Question: I'm trying to pass an image from one view to another. I have a camera button and when press fires off the uiimagepickercontroller. Once the image is selected the edit photo screen is pushed onto the screen. Whenever the screen loads nothing appears. I tried following this post <URL> but it seems not to work.
Here is my code for the first view controller:
firstViewController.h
'''
@interface firstViewController : UITableViewController<UIImagePickerControllerDelegate, UINavigationControllerDelegate, UIActionSheetDelegate>
- (IBAction)cameraButtonPressed:(id)sender;
'''
firstViewController.m
'''
- (void)imagePickerController:(UIImagePickerController *)picker didFinishPickingMediaWithInfo:(NSDictionary *)info {
[self dismissViewControllerAnimated:YES completion:^{
UIImage *image = [info objectForKey:UIImagePickerControllerEditedImage];
ECDEditViewController *viewController = [[ECDEditViewController alloc] initWithImage:image];
UINavigationController *composeController = [self.storyboard instantiateViewControllerWithIdentifier:@"showCompose"];
//[self.navigationController presentViewController:composeController animated:YES completion:nil];
[self.navigationController pushViewController:composeController animated:YES];
}];
}
'''
secondViewController.h
'''
@interface ECDEditViewController : UITableViewController <UIImagePickerControllerDelegate>
- (id)initWithImage:(UIImage *)aImage;
@property (strong, nonatomic) IBOutlet UIImageView *myImage;
@property (nonatomic, strong) UIImage *image;
secondViewController.m
@implementation ECDEditViewController
@synthesize myImage;
@synthesize image;
- (id)initWithImage:(UIImage *)aImage {
self = [super init];
if (self) {
if (!aImage) {
NSLog(@"sorry no picture loaded®️");
return nil;
}
self.image = aImage;
[myImage setImage:aImage];
NSLog(@"picture loaded");
}
return self;
}
- (void)viewDidLoad
{
[super viewDidLoad];
NSLog(@"im trying");
[myImage setImage:image];
[myImage setContentMode:UIViewContentModeScaleAspectFit];
}
'''

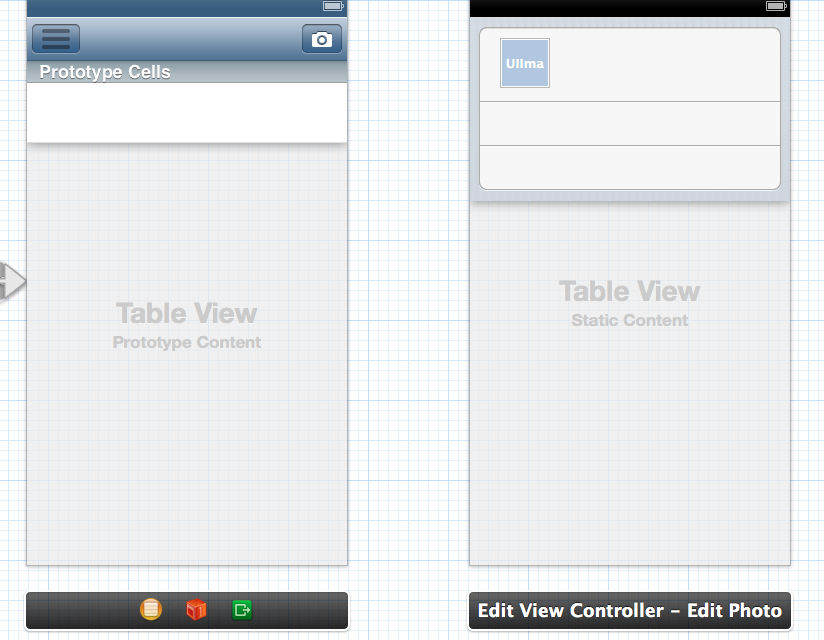
Answer: You need to do something like this:
'''
- (void)imagePickerController:(UIImagePickerController *)picker didFinishPickingMediaWithInfo:(NSDictionary *)info {
[self dismissViewControllerAnimated:YES completion:^{
UIImage *image = [info objectForKey:UIImagePickerControllerEditedImage];
ECDEditViewController *composeController = [self.storyboard instantiateViewControllerWithIdentifier:@"showCompose"];
composeController.image = image;
[self.navigationController pushViewController:composeController animated:YES];
}];
}
'''
Your composeController is actually an ECDEditViewController, not a UINavigationController. So this line is unnecessary (as is the initWithImage: method):
'''
ECDEditViewController *viewController = [[ECDEditViewController alloc] initWithImage:image];
'''